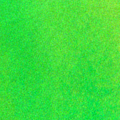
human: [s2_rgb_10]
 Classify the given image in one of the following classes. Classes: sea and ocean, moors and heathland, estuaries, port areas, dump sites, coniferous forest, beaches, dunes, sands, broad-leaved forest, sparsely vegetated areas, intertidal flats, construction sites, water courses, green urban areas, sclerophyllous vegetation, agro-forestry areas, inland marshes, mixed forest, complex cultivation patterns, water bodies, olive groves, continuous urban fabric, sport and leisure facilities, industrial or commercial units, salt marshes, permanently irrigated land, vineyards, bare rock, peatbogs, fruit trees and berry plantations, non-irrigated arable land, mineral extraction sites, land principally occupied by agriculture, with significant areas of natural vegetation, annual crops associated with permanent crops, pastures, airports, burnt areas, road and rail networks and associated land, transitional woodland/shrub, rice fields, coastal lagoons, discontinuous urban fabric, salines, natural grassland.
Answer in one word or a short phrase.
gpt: sea and ocean